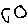
Label: circle